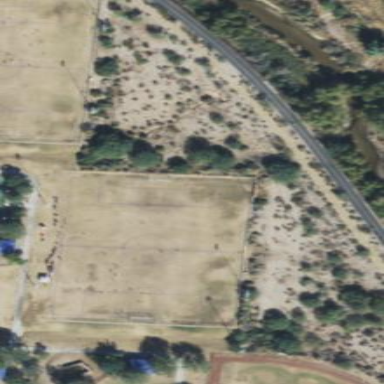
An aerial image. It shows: Soccer pitch with grass surface for leisure land.